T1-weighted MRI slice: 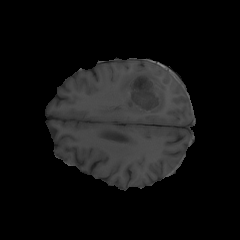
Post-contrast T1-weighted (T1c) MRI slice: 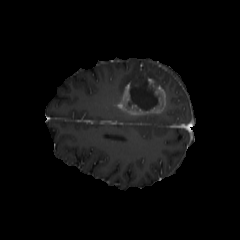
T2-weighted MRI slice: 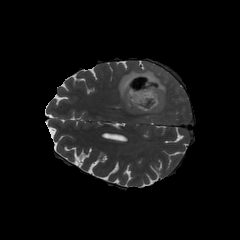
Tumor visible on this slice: yes